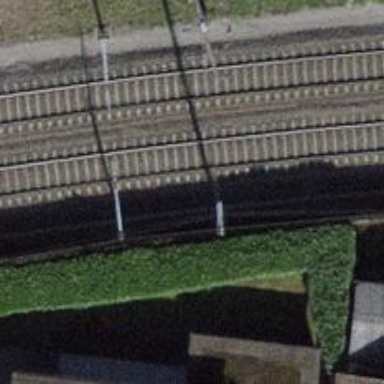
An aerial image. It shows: Railway with electrified contact lines.